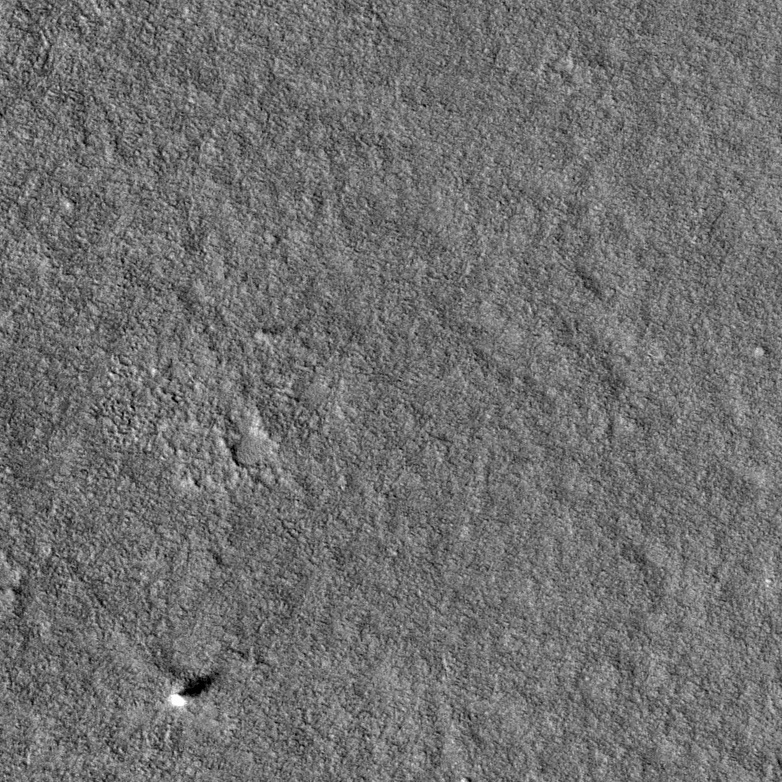
Label: dustdevil